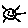
Label: sun